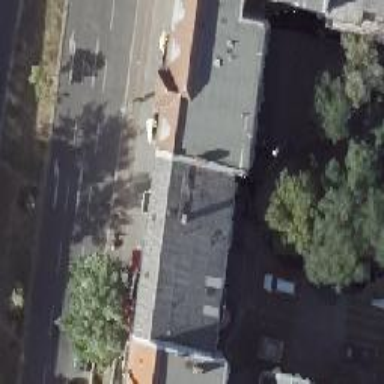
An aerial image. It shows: Pub.